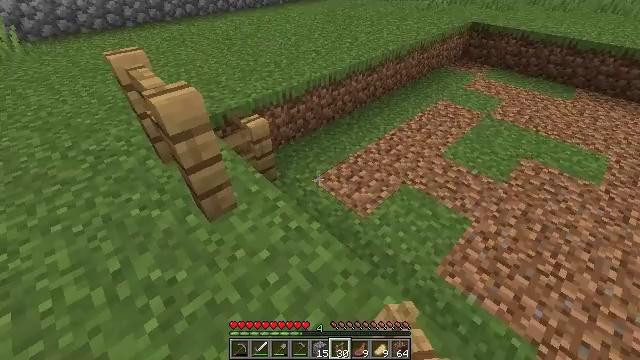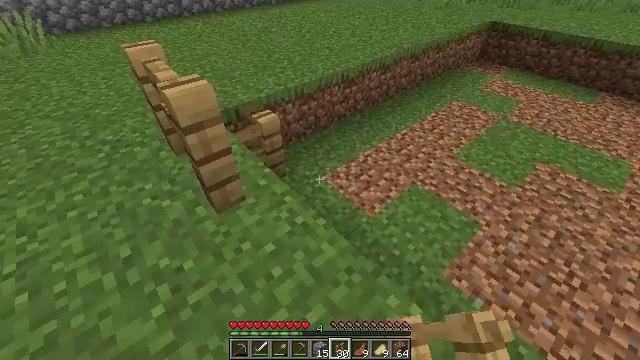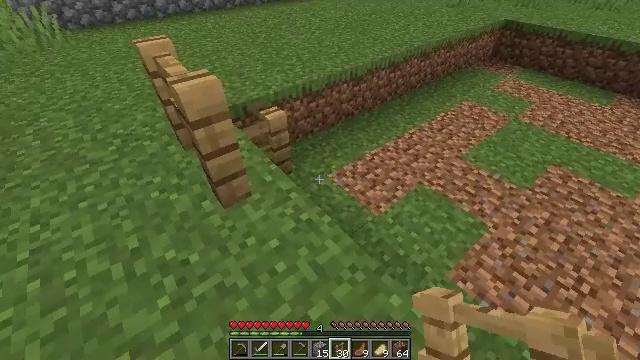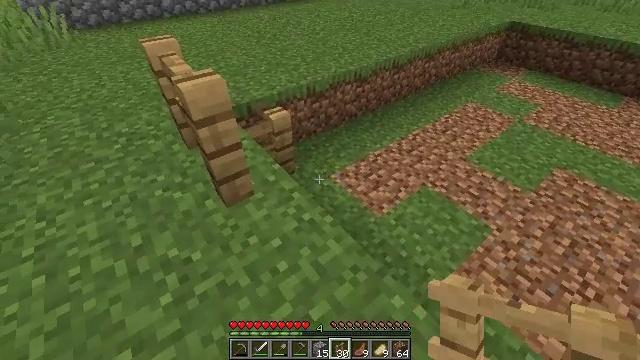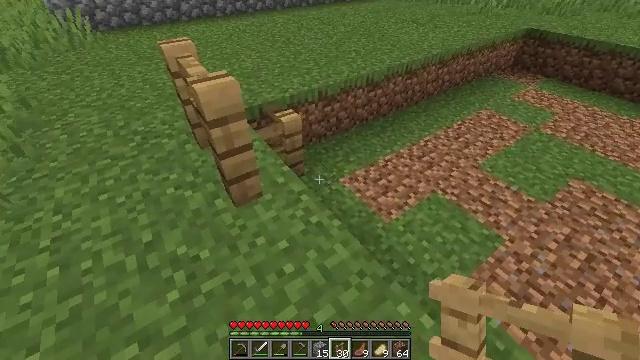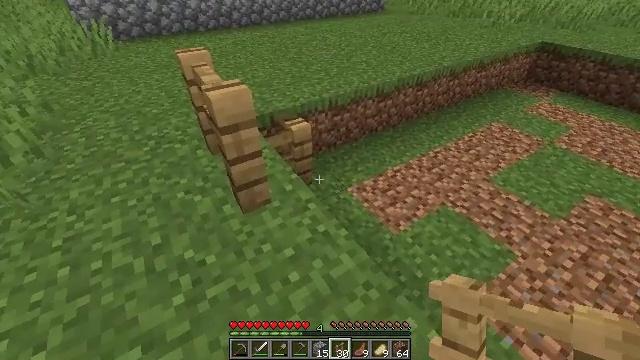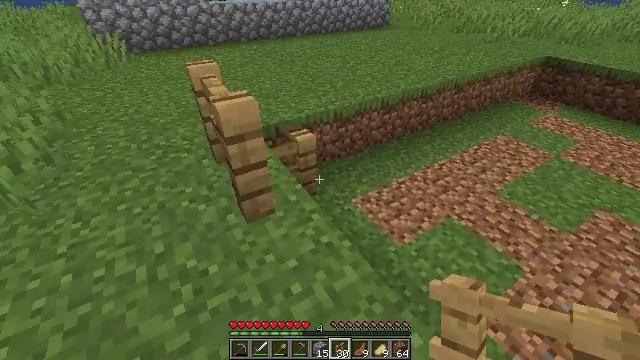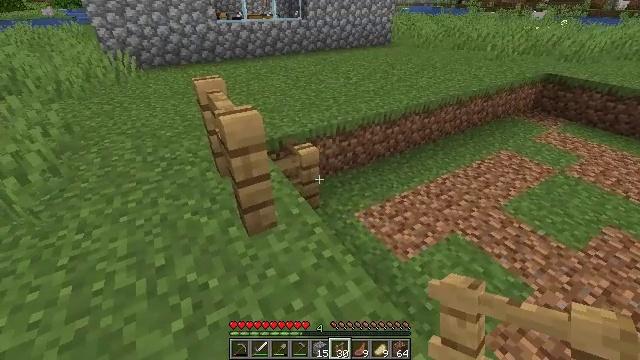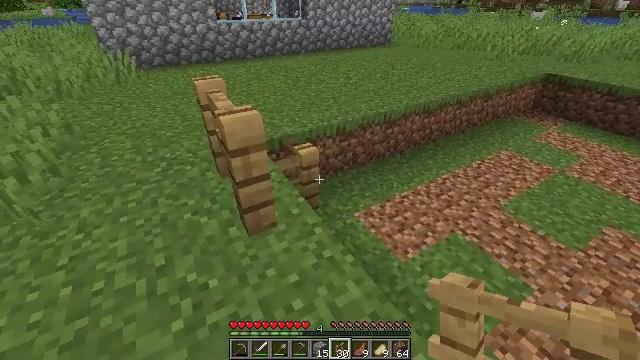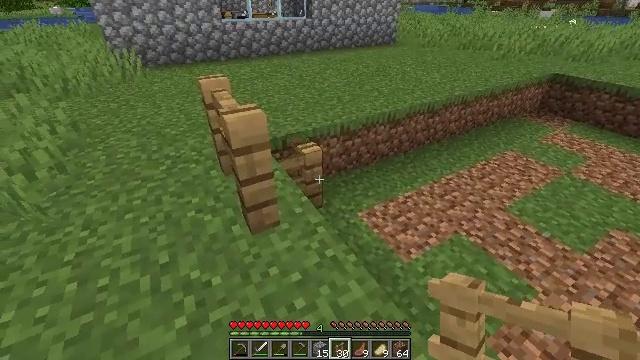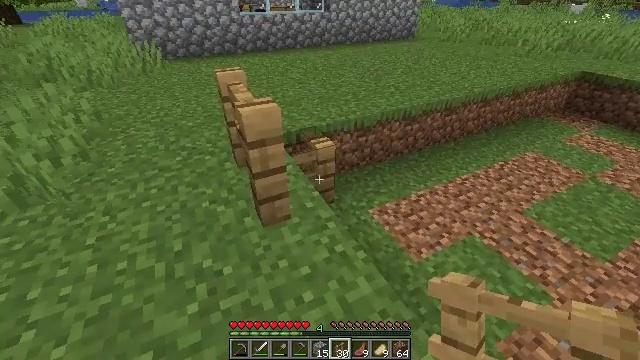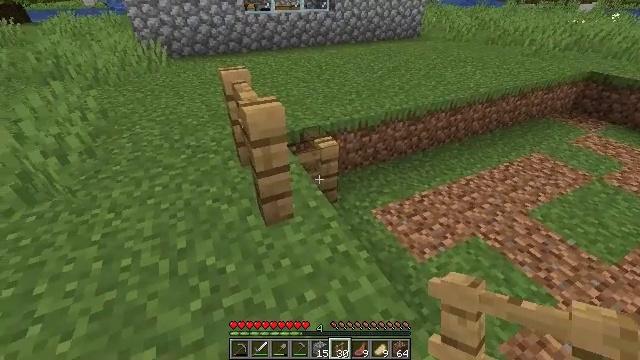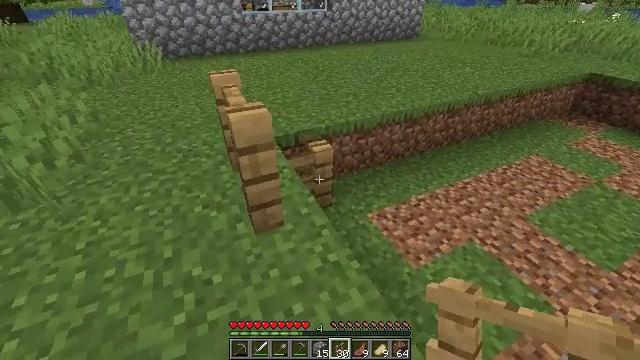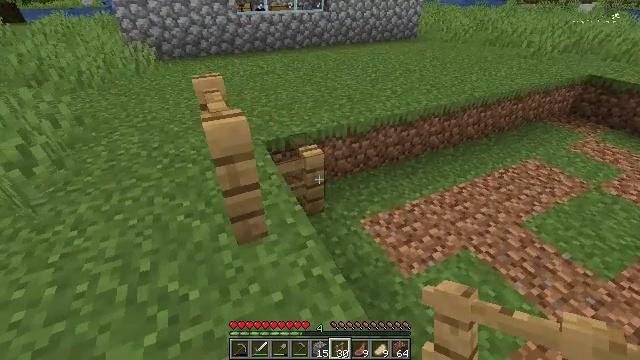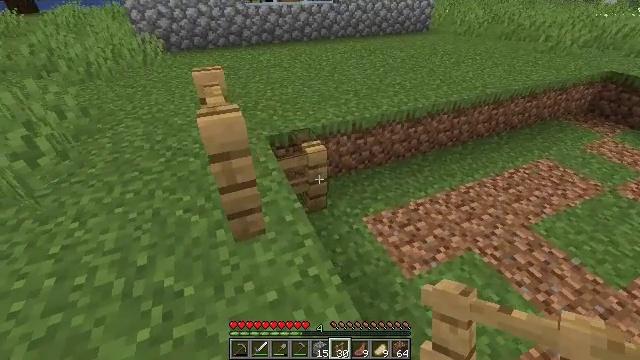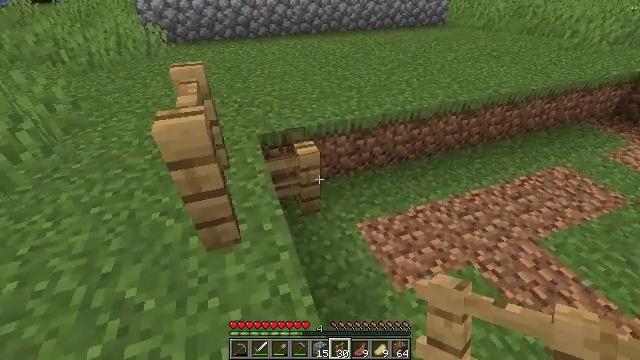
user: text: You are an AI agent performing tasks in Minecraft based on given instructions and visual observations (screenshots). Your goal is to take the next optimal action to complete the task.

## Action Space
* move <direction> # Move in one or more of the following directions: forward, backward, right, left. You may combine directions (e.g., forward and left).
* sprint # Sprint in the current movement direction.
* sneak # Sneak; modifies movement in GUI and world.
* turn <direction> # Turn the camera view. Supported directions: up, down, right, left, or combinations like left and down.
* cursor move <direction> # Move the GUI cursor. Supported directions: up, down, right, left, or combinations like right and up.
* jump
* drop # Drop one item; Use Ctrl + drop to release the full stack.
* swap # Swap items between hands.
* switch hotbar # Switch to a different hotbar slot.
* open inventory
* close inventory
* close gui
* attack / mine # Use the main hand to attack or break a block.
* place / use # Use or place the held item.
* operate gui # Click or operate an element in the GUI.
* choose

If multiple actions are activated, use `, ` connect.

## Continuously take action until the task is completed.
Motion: motion action
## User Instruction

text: Remove the oak fence from its place.
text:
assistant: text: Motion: turn left
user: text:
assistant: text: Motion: turn left
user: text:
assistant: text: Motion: no_op
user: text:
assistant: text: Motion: turn left
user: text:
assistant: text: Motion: turn left and up
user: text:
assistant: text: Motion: turn left and up
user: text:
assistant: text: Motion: turn up
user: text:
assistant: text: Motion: no_op
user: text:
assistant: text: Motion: no_op
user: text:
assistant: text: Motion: turn left and down
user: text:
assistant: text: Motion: no_op
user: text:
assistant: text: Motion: move forward and move right
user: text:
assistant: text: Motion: move forward and move right
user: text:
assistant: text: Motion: move forward and move right, turn left and down
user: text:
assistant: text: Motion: move forward and move right, turn left and down
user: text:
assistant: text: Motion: move forward and move right, turn left
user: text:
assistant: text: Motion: move forward and move right, turn left
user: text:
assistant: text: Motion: no_op
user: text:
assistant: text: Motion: no_op
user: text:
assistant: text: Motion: no_op
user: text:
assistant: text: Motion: switch to hotbar 1
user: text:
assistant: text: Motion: switch to hotbar 1
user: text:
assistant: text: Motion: switch to hotbar 1
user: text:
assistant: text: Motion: no_op
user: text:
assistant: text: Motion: no_op
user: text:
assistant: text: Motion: no_op
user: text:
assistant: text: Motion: no_op
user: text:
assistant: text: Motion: no_op
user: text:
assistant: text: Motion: turn left and up
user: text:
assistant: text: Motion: turn left and up